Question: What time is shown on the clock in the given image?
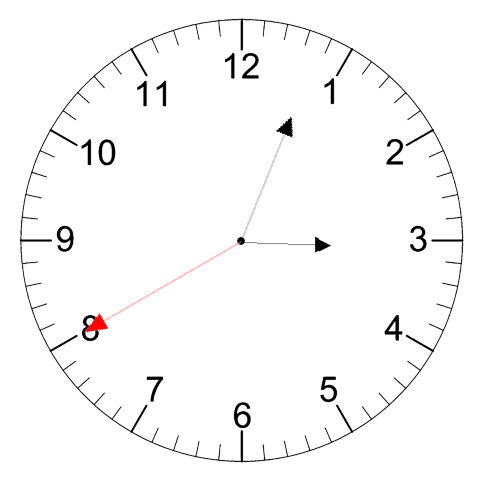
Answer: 03:03:40